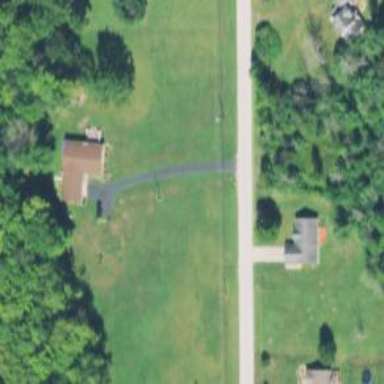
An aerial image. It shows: Driveway.